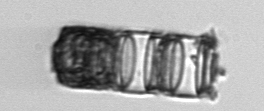
Label: Paralia_sulcata